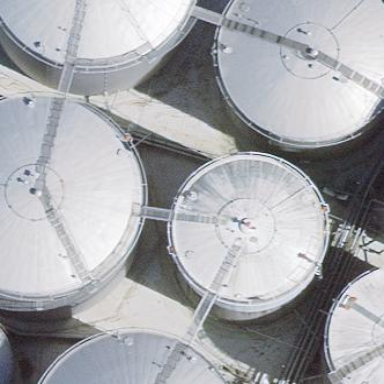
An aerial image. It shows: Storage tank building.